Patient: sex M, age 43
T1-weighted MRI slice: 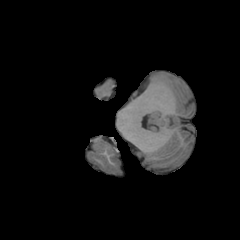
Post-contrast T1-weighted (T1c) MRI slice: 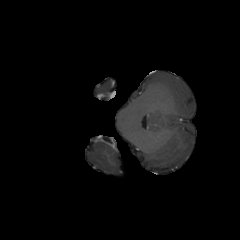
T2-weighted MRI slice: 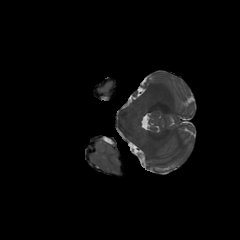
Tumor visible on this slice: no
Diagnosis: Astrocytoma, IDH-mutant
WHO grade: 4